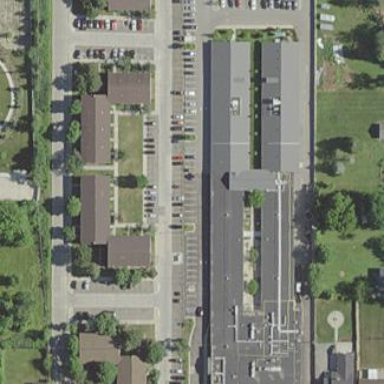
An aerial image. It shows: Nursing home.